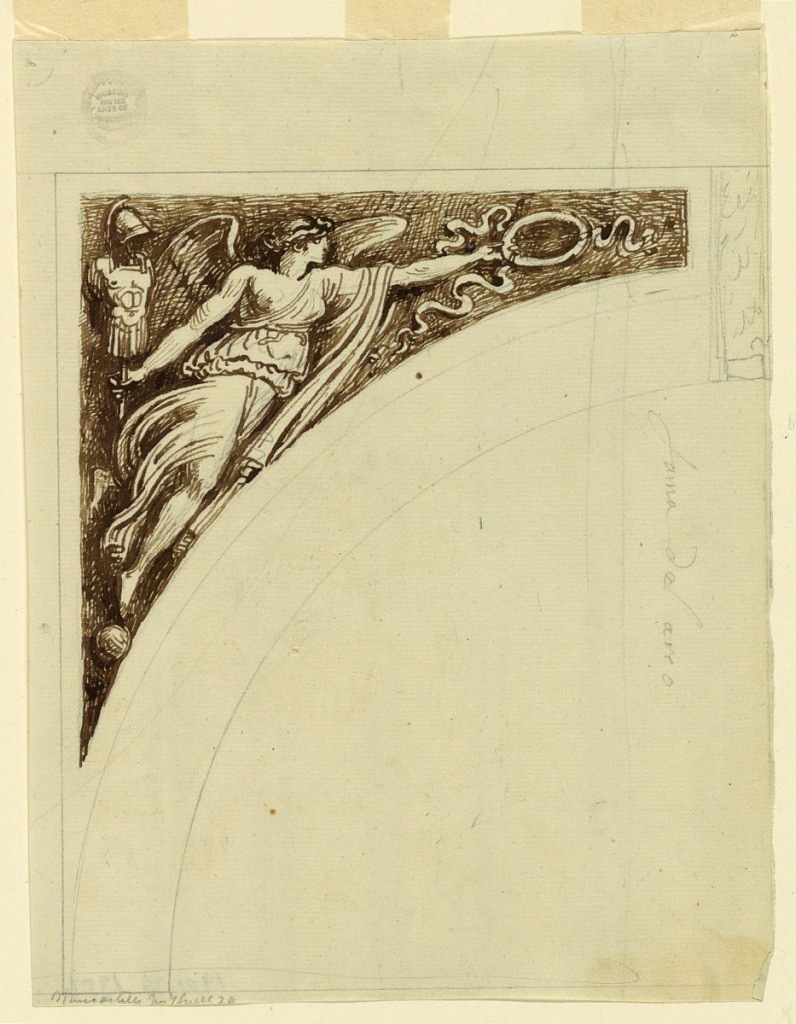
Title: A Winged Victory in the Left Spandrel of an Arch
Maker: Felice Giani, Italian, 1758–1823
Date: ca. 1805
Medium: Pen and black ink, graphite, brush and wash on paper
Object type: Drawing
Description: Left half; a triangle with a Nike holding in her outer hand a bar with a trophy, and in her inner hand a wreath. The outlines of the arch and of the case, and the keystone are sketched. Inscribed in black chalk: "fama del arco".